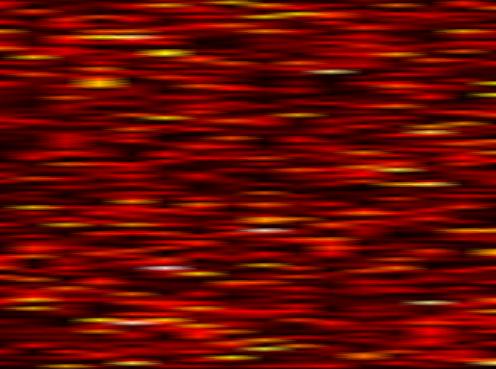
Label: FOFDM